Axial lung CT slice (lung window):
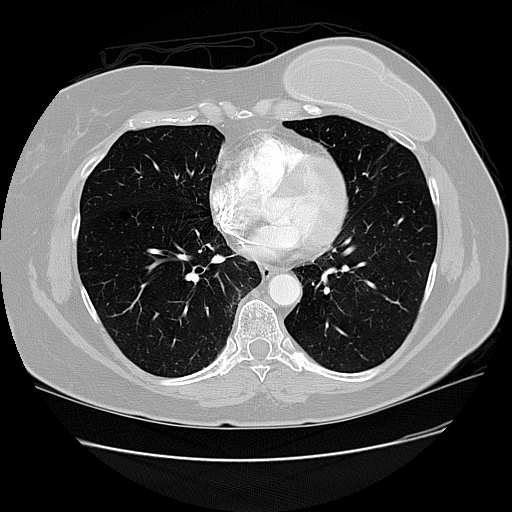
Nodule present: no